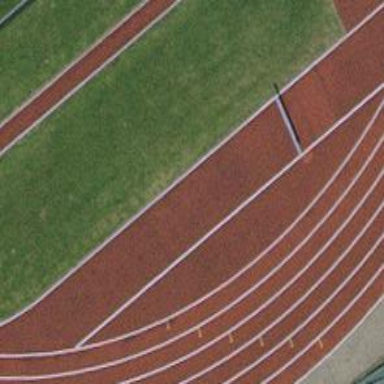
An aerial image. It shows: Steeplechase athletics track for leisure land sports.